Question: I have both a UIImage and a "back" button appearing in my viewcontroller and can't figure out why.
here's a screenshot:

here's my code:
'''
- (void)viewWillAppear:(BOOL)animated {
[super viewWillAppear:animated];
[self.navigationController setNavigationBarHidden:NO animated:YES];
UIImage *image = [UIImage imageNamed:@"arrow_back.png"];
UIImageView *imageView = [[UIImageView alloc] initWithImage:image];
[self.navigationController.navigationBar addSubview:imageView];
}
'''
thanks for any help.
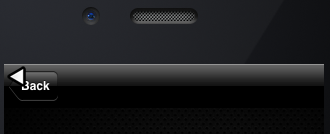
Answer: You will have to create a backbarbutton item and add a custom to it. Then you define the action for it, where you pop the current view.
'''
UIButton *button = [UIButton buttonWithType:UIButtonTypeCustom];
[button setImage:buttonImage forState:UIControlStateNormal];
//set the frame of the button to the size of the image (see note below)
button.frame = CGRectMake(0, 0, buttonImage.size.width, buttonImage.size.height);
[button addTarget:self action:@selector(back) forControlEvents:UIControlEventTouchUpInside];
//create a UIBarButtonItem with the button as a custom view
UIBarButtonItem *customBarItem = [[UIBarButtonItem alloc] initWithCustomView:button];
self.navigationItem.leftBarButtonItem = customBarItem;
// selector for backButton
-(void)back{
[self.navigationController popViewController];
}
'''